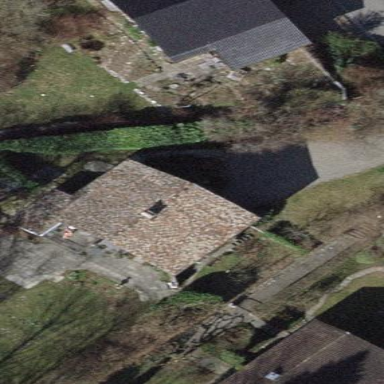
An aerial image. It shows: Building with tiled roof.